Question: What is the lesson learned?
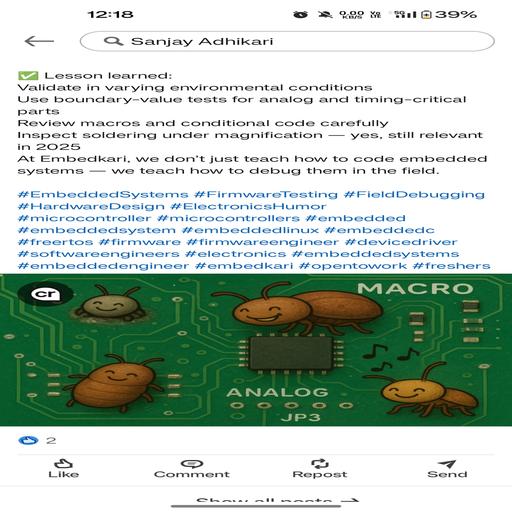
Answer: Validate conditions